Question: I can't seem to import the requests module into OpenRefine . How can I add more python modules to openrefine?
I get the error:
ImportError: No module named requests
screenshot

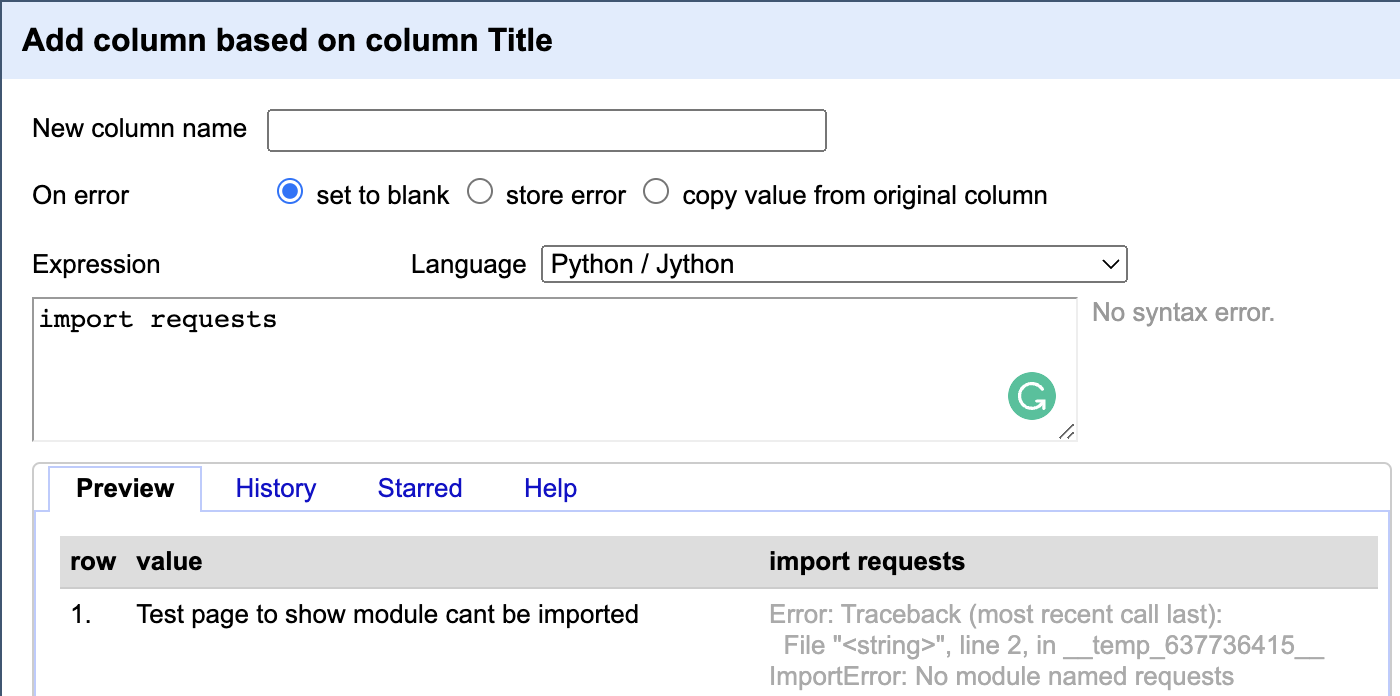
Answer: OpenRefine is using <URL>, a Java implementation of Python. Therefore, you can not "just" install another library/package.
There is a tutorial in the OpenRefine wiki describing <URL>.
Please note that currently 2.7 is the newest Jython implementation. Jython 3 is still in it's planing and development phase. See <URL> libraries stopped supporting Python 2.
For requests the <URL>.
Also, some Python packages rely on C libraries that are not compatible with Jython. Check the <URL> for more details on using external tools and libraries.